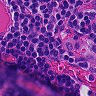
Metastatic tissue present: no